高一 · 逻辑题
读程序完成下列问题:

(1) 若执行程序时, 没有执行语句 $y=x+1$, 则输入的 $x$ 的范围是

(2) 若输出结果是 5 , 则执行的赋值语句是输入的 $x$ 的值是
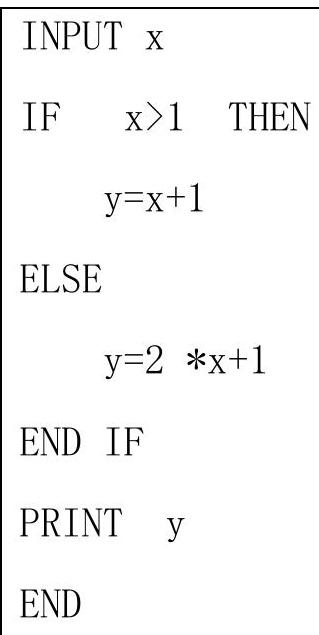
答案: (1) $x \leqslant 1 \quad$ (2) $y=x+1 \quad 4$
解析: (1) $x \leqslant 1 \quad$ (2) $y=x+1 \quad 4$

依题意, 题目所给的程序是求函数 $\mathrm{y}=\left\{\begin{array}{l}x+1, x>1 \\ 2 x+1, x \leqslant 1\end{array}\right.$ 的函数值, 因此, 当 $x \leq 1$ 时, 没有执行语句 $y=x+1$ 又当 $\mathrm{x}>1$ 时, $\mathrm{x}+1>2$, 当 $x \leq 1$ 时, $2 x+1 \leq 3$, 从而输出结果是 5 时, 执行的值语句是 $y=x+1$, 故输入的 $x$ 的值为 $x=5-1-4$.故答案为:(1) $x \leqslant 1 \quad$ (2) $y=x+1 \quad 4$